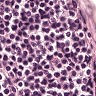
Metastatic tissue present: no